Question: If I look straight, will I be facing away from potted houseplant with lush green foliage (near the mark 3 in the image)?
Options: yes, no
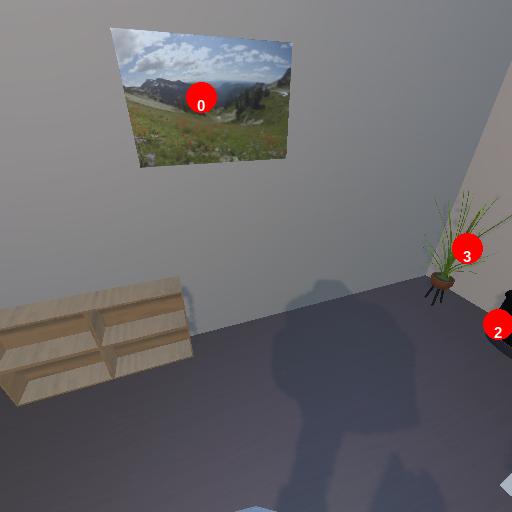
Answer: yes